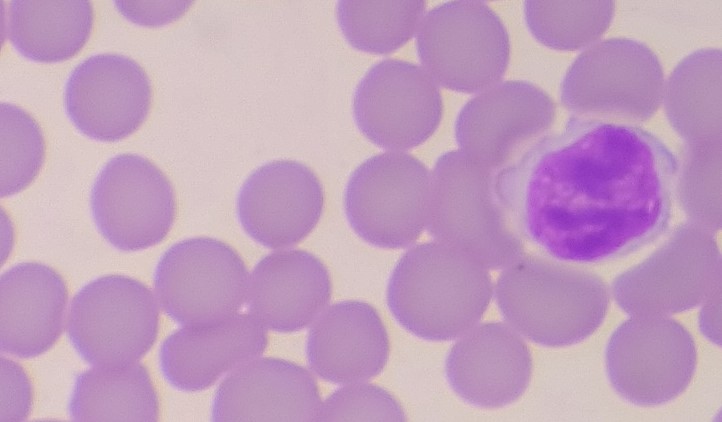
White blood cell type: Lymphocyte